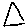
Label: triangle